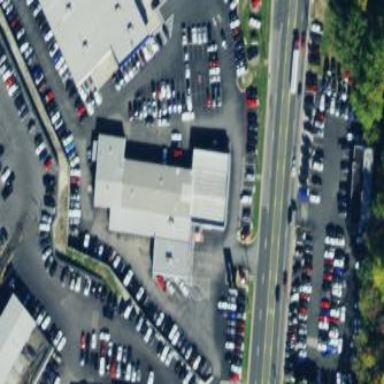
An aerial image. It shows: Building that houses car shop.